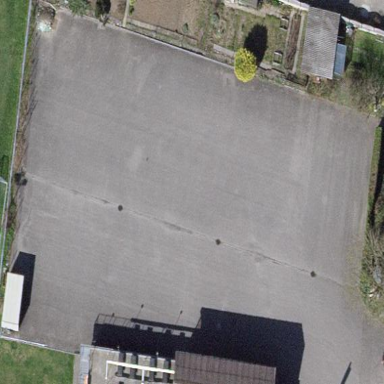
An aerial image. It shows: Parking area.